Question: Currently i am working on a website, which is made in Umbraco cms. I am facing a problem of duplicate nodes creation. If i create a node and publish that node, then a new duplicate node gets created. This duplicate node is visible after i reload all nodes. It is a multilingual website. I am attaching an image for more clear explanation.

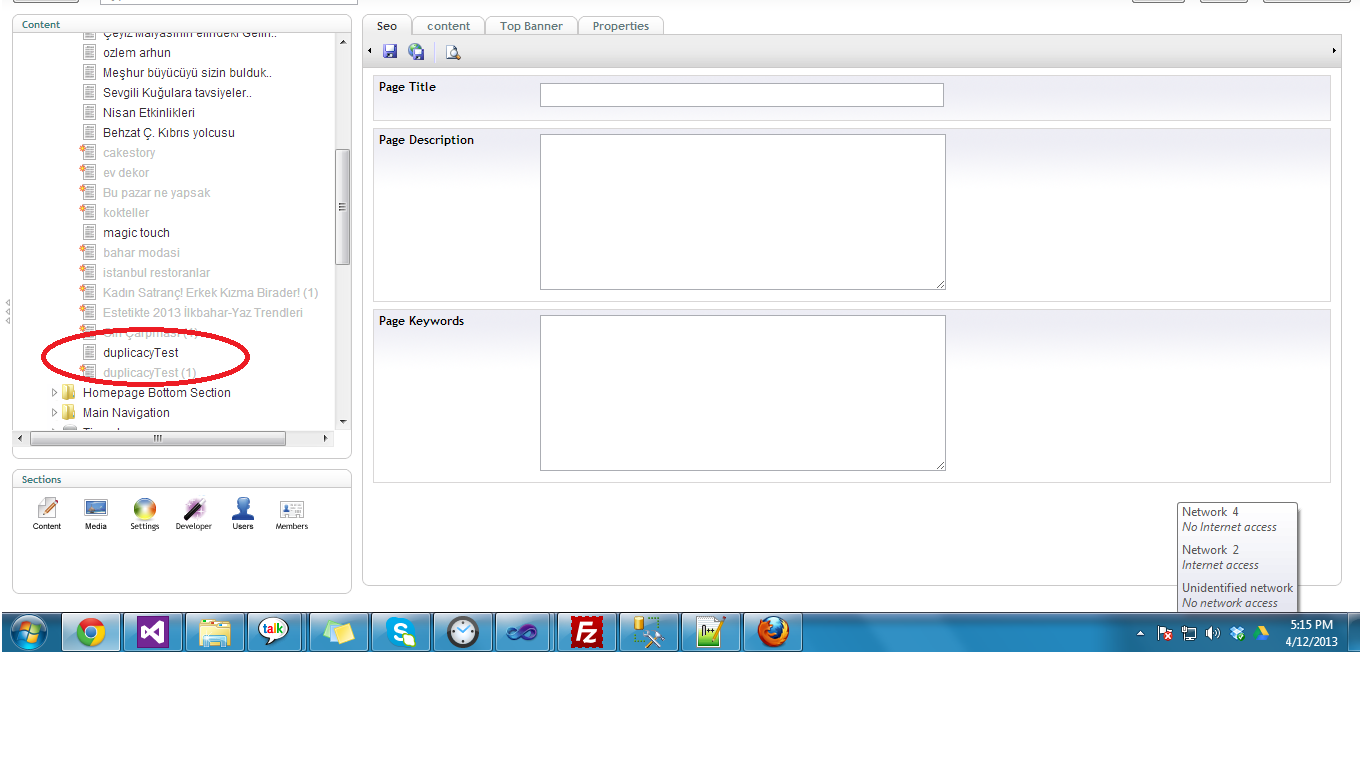
Answer: If you have NOT setup multiple root nodes to handle multiple languages you should remove this file: 'AppCode/CopyDocumentToRelatedOnPublish.cs' from the project per the package instructions:
<URL>
That package will create duplicate content nodes.